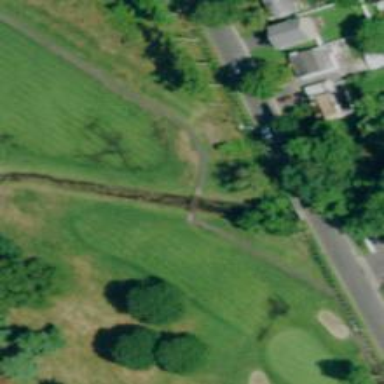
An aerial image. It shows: Asphalt path that serves as golf cartpath.